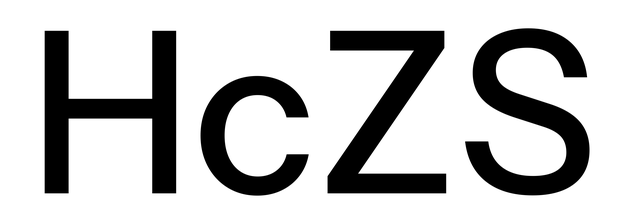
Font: InstrumentSans_Medium